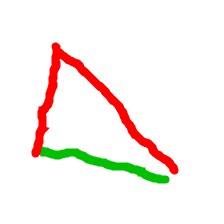
Shape: triangle